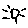
Label: sun